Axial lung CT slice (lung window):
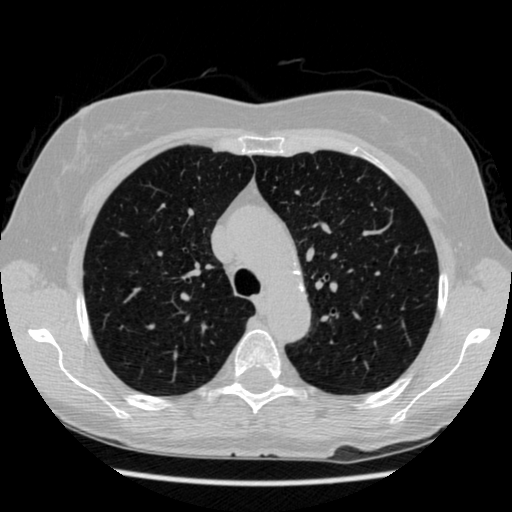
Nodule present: no